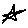
Label: star